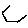
Label: hexagon